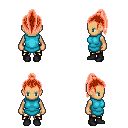
a pixel art fantasy rpg character, female body template, human, tanned skin, teal tunic, gold greaves, red long topknot hairstyle, black shoes, four views (front, back, left, right), 2x2 character sprite sheet, small pixel art, hard edges, no anti-aliasing